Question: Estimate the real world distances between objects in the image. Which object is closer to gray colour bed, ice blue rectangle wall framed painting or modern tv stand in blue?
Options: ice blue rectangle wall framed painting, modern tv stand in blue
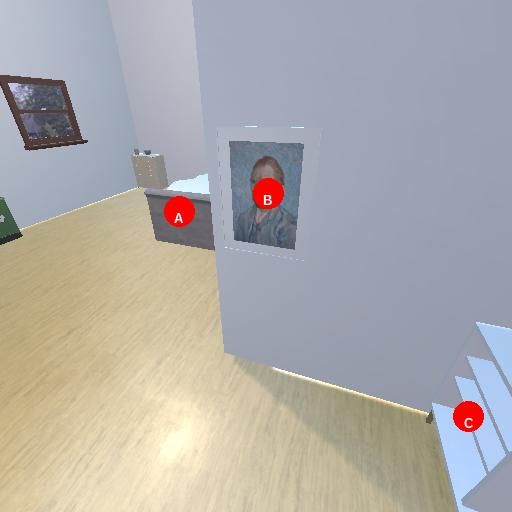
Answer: ice blue rectangle wall framed painting